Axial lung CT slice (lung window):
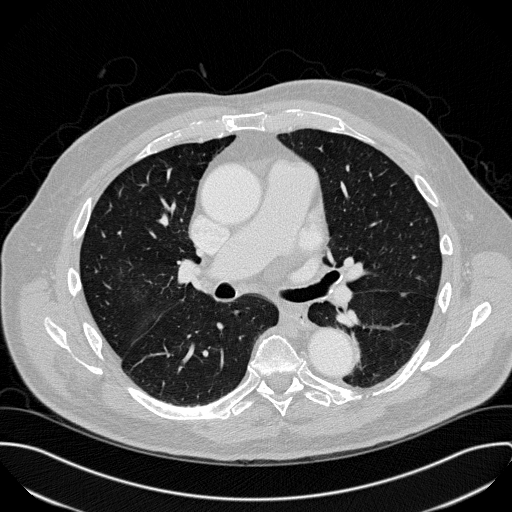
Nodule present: yes
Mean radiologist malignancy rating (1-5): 2